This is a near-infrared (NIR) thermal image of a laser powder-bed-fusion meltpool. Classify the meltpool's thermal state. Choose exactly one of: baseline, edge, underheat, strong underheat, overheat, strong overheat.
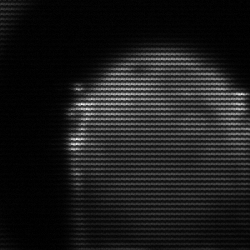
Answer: edge